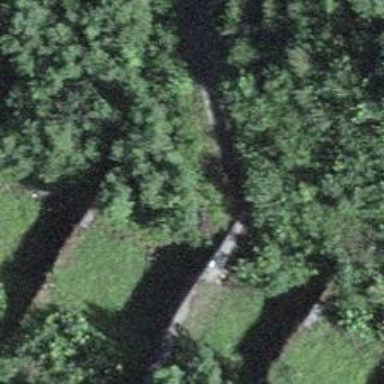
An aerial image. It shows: Path on bridge.